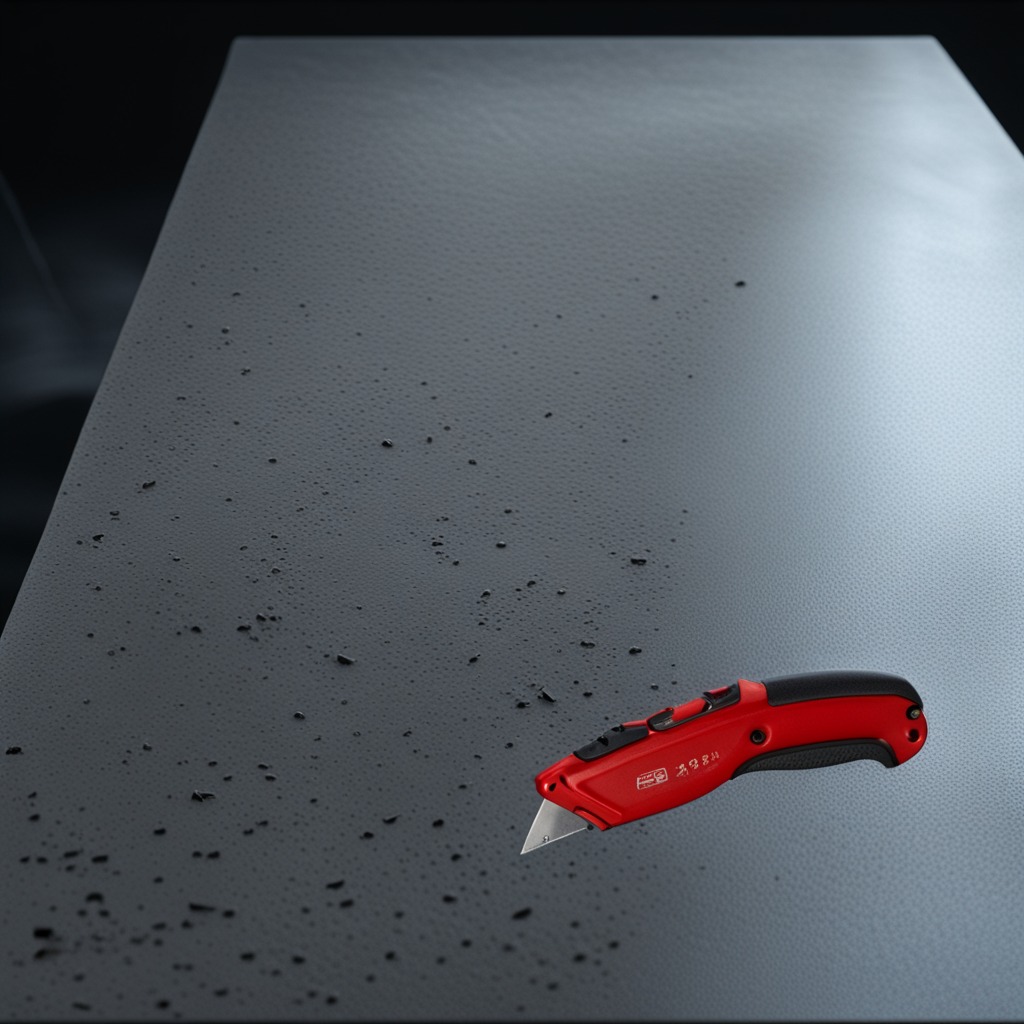
A utility knife is lying on the clean granite table inside a workshop at night dim ambient light soft shadows worn but